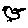
Label: bird